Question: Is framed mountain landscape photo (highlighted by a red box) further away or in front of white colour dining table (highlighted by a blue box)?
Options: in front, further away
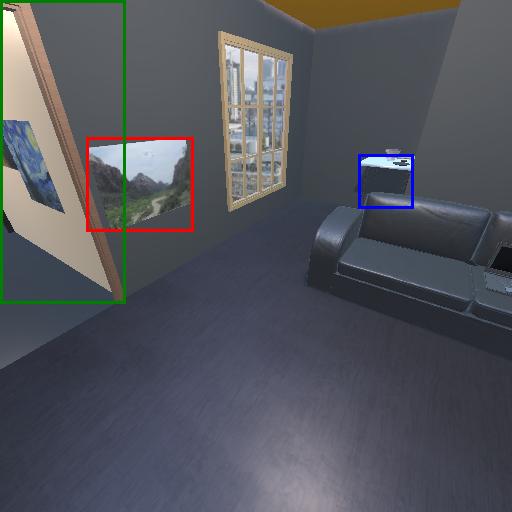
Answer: in front